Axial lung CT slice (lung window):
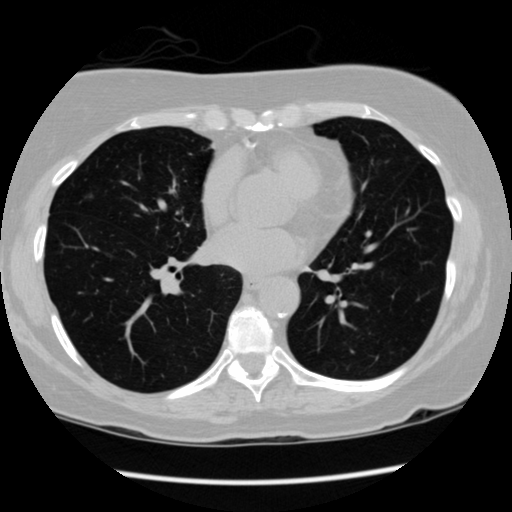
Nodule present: yes
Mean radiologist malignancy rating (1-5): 2